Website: home-depot
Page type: payment
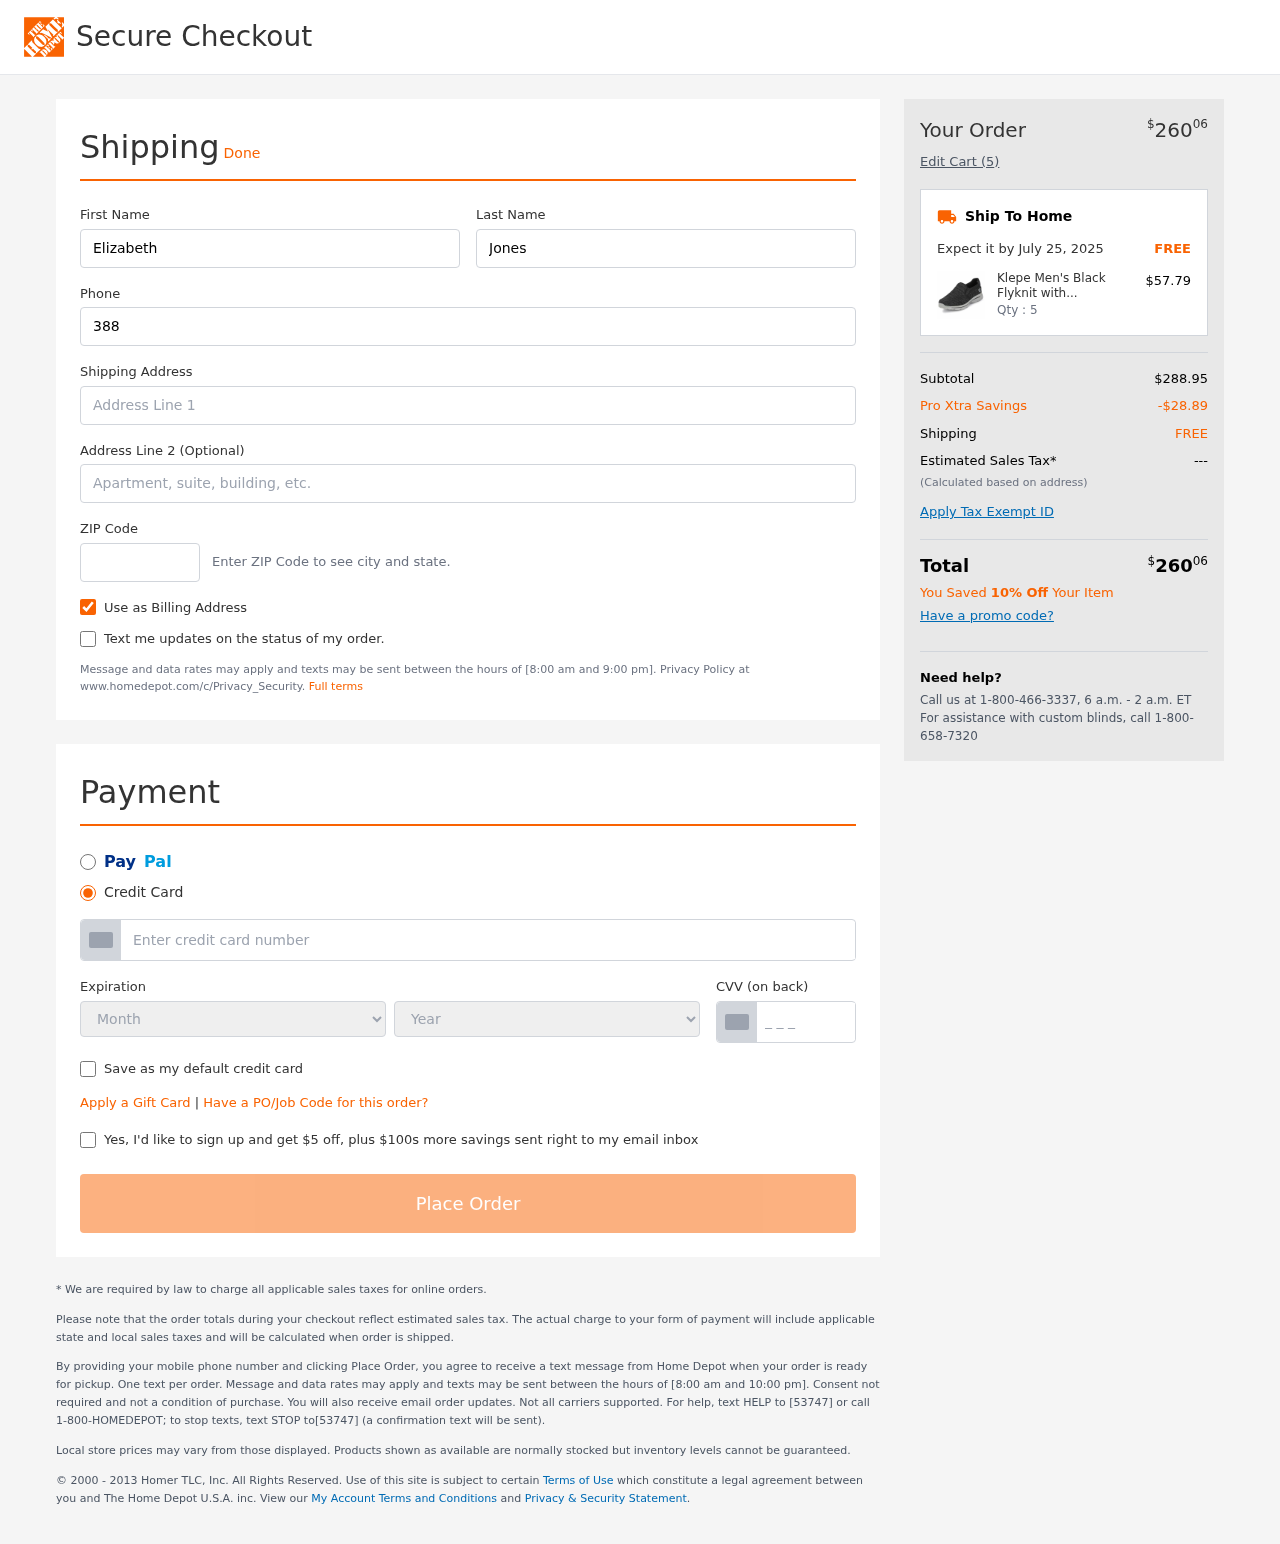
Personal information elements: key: PII_CARD_CVV
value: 0432
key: PII_CARD_EXPIRY_MONTH
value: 12
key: PII_CARD_EXPIRY_YEAR
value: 26
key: PII_CARD_NUMBER
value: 3402 5315 7966 940
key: PII_FIRSTNAME
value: Elizabeth
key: PII_LASTNAME
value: Jones
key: PII_PHONE
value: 3885790896
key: PII_POSTCODE
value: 79152
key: PII_STREET
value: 47580 Kelley Freeway Apt. 887
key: PII_STREET2
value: Suite 460
Product elements: key: PRODUCT1_NAME
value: Klepe Men's Black Flyknit with Memory Foam Running Shoes-7 UK (41 EU) (8 US) (M133/BLK)
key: PRODUCT1_PRICE
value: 57.79
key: PRODUCT1_QUANTITY
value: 5
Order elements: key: ORDER_TOTAL
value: $26006
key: ORDER_NUM_ITEMS
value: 5
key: ORDER_DELIVERY_DATE
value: July 25, 2025
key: ORDER_SUBTOTAL
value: $288.95
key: ORDER_DISCOUNT
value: -$28.89
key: ORDER_SHIPPING_COST
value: FREE